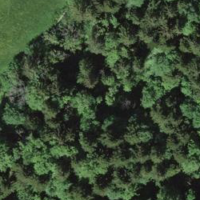
EUNIS habitat code: 44
Species observed at this site:
Aruncus dioicus